Field crop: maize
Growth stage: 2
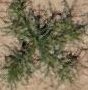
Species: salsola